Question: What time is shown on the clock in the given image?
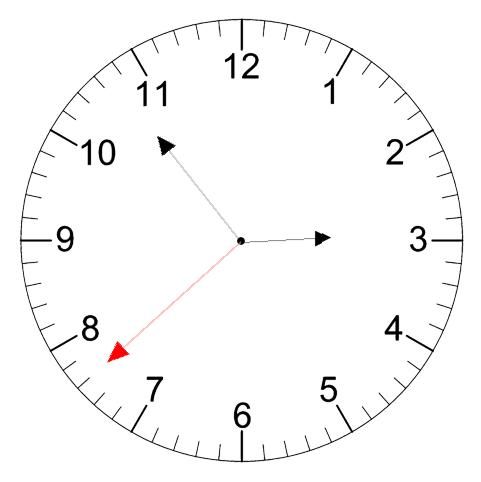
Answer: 02:53:38